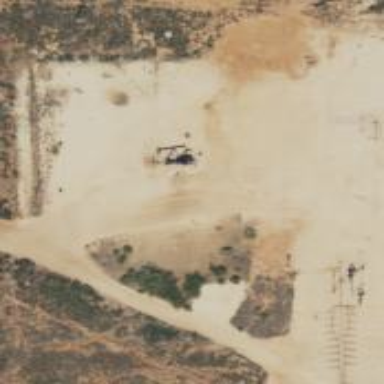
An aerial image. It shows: Petroleum well that is man-made.